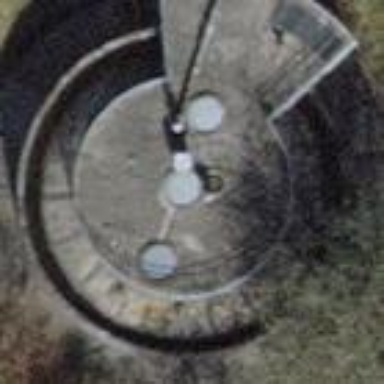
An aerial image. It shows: Silo.